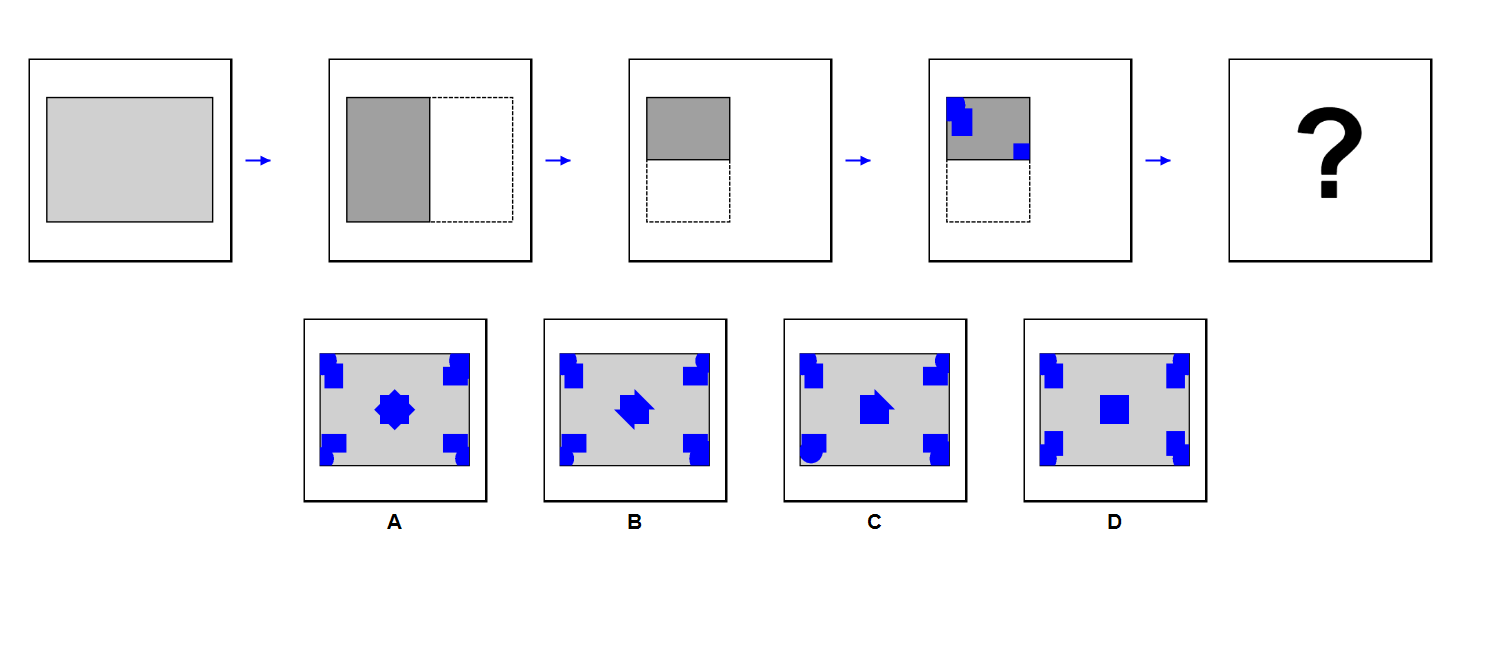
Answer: D